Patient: sex F, age 62
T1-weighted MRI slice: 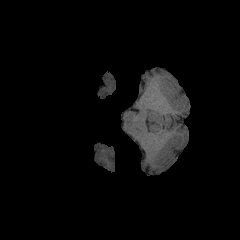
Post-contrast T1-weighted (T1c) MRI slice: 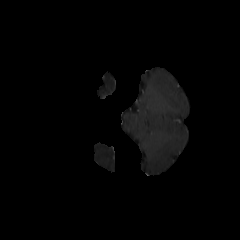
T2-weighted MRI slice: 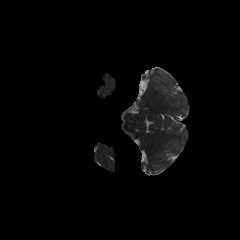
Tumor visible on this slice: no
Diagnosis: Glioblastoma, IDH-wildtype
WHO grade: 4